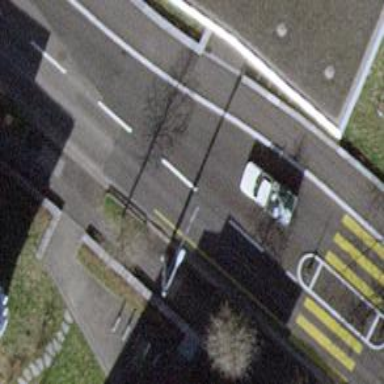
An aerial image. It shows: Residential road with asphalt surface and trolley wire running forward.